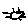
Label: sun